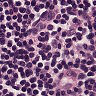
Metastatic tissue present: no